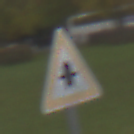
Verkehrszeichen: Vorfahrt
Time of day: Midday
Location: Outdoor (Suburban)
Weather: Overcast
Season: NotSpecified
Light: Natural